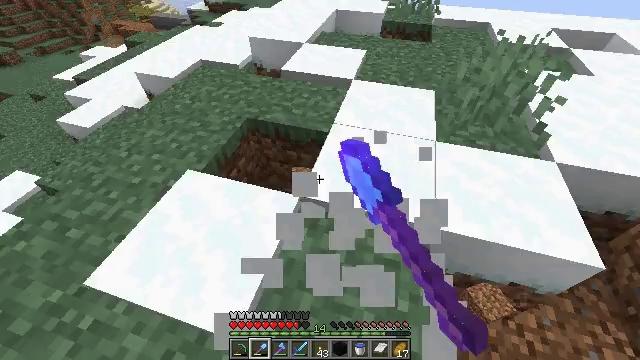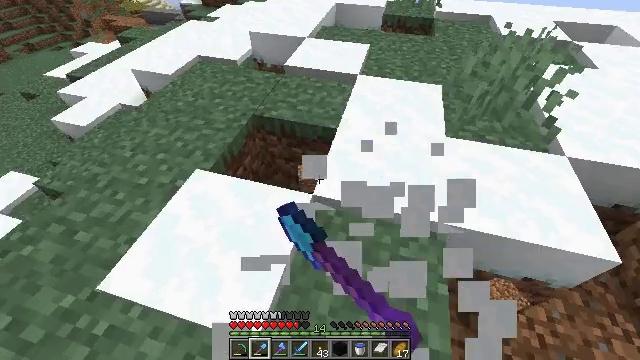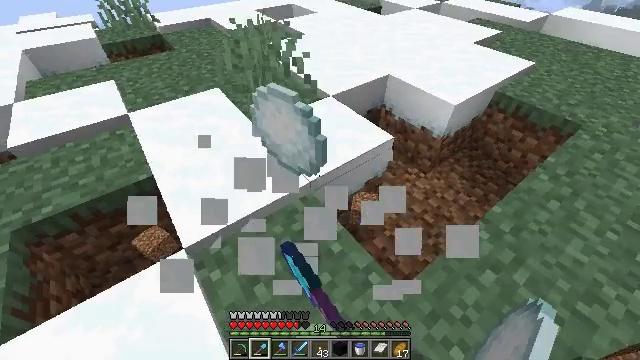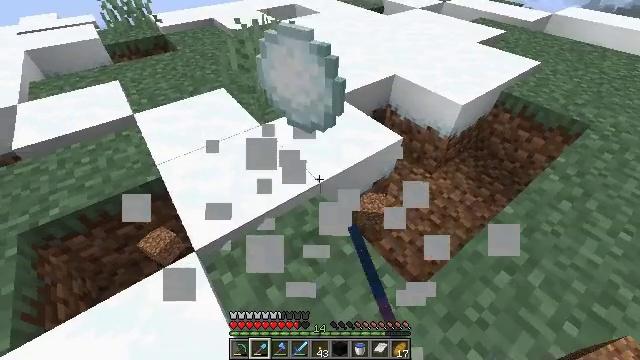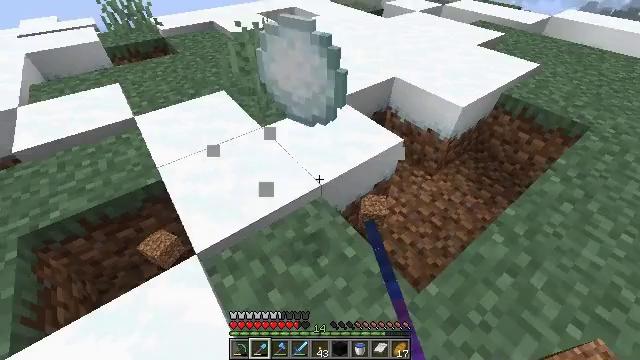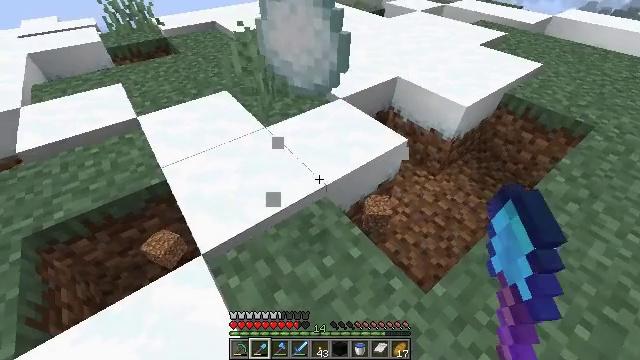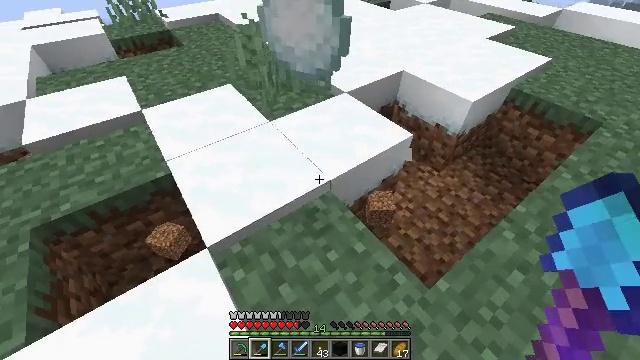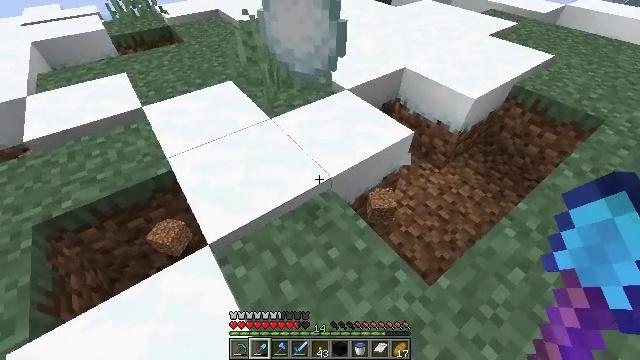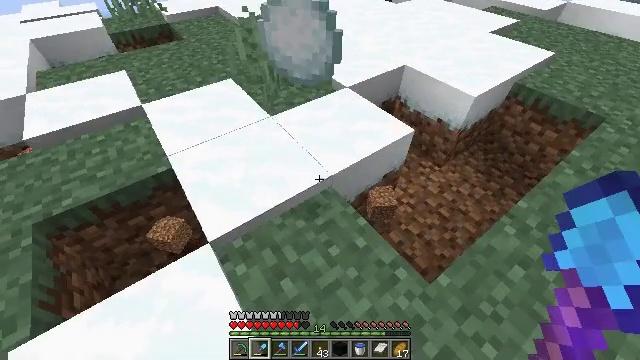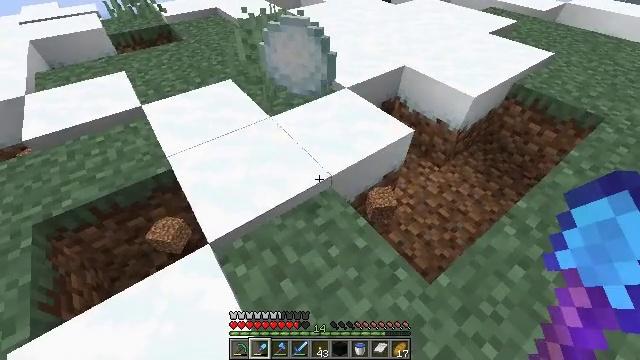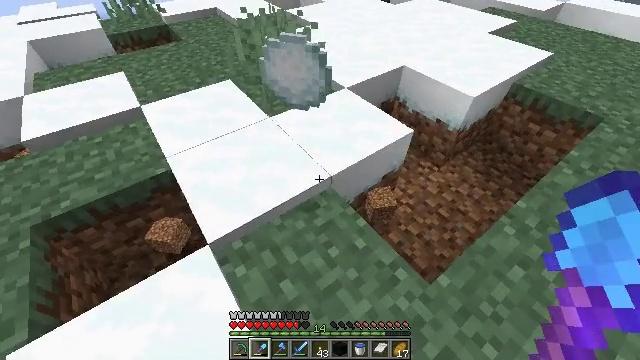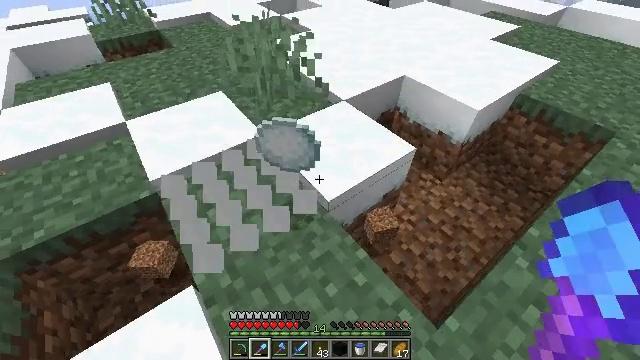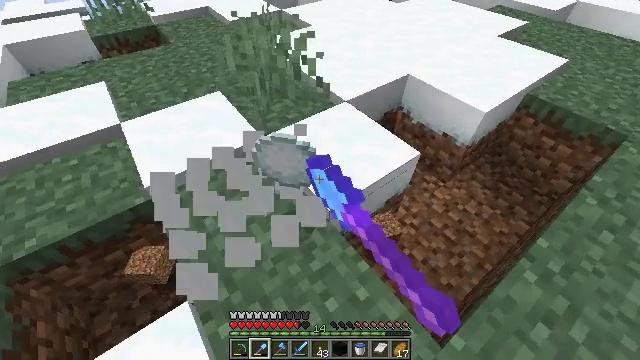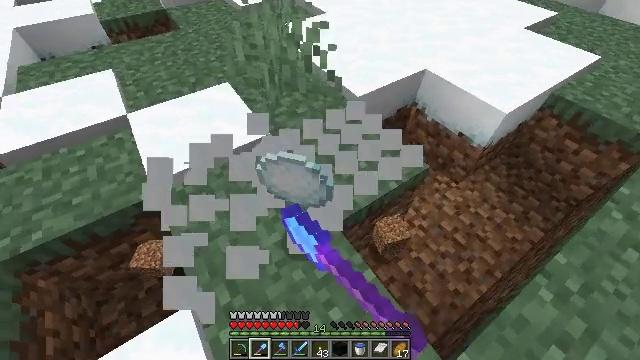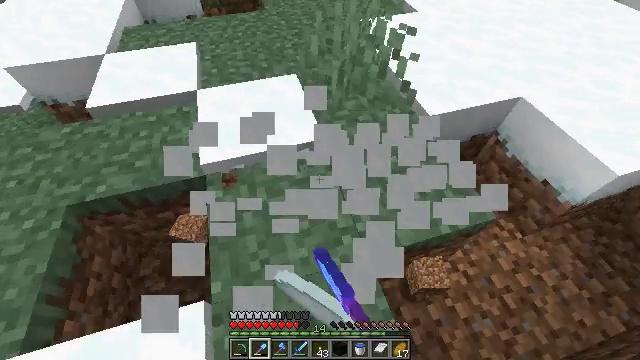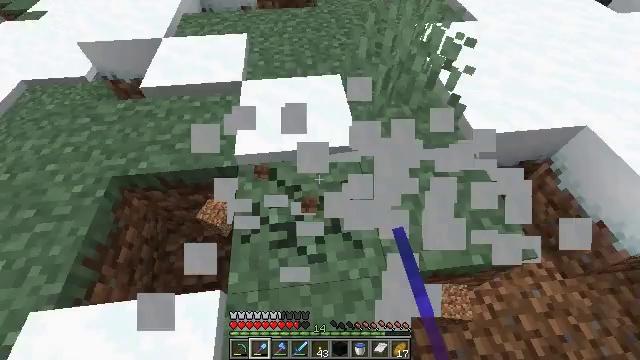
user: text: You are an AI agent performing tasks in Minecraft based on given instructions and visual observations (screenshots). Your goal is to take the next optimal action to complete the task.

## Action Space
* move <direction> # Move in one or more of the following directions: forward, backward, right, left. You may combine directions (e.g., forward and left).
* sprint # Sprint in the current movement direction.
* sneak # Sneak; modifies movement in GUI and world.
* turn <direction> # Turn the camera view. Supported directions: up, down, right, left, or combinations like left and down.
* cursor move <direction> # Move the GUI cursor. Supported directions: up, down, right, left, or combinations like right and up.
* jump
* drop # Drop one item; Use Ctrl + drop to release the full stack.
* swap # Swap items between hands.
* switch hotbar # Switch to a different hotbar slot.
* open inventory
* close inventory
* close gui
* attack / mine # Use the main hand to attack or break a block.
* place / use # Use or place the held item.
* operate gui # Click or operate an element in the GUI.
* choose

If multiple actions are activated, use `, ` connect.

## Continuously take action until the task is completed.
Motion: motion action
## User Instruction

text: Collect snow by holding the left button.
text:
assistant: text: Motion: move left, attack / mine
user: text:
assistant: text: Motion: move forward and move left, turn right and up, attack / mine
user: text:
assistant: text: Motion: no_op
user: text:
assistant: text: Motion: no_op
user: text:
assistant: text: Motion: no_op
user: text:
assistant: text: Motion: turn down
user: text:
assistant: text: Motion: no_op
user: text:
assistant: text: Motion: no_op
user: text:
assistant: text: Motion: no_op
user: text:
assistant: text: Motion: move forward
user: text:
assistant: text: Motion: move forward, attack / mine
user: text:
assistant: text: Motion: move forward, turn down, attack / mine
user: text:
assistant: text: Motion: move forward, turn left and down, attack / mine
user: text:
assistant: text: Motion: turn left and down, attack / mine
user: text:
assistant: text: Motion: move left, turn left, attack / mine
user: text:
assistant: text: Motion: move forward and move left, attack / mine
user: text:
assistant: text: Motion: move forward and move left, turn right and up, attack / mine
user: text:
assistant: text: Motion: move left, attack / mine